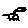
Label: flower